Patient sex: M
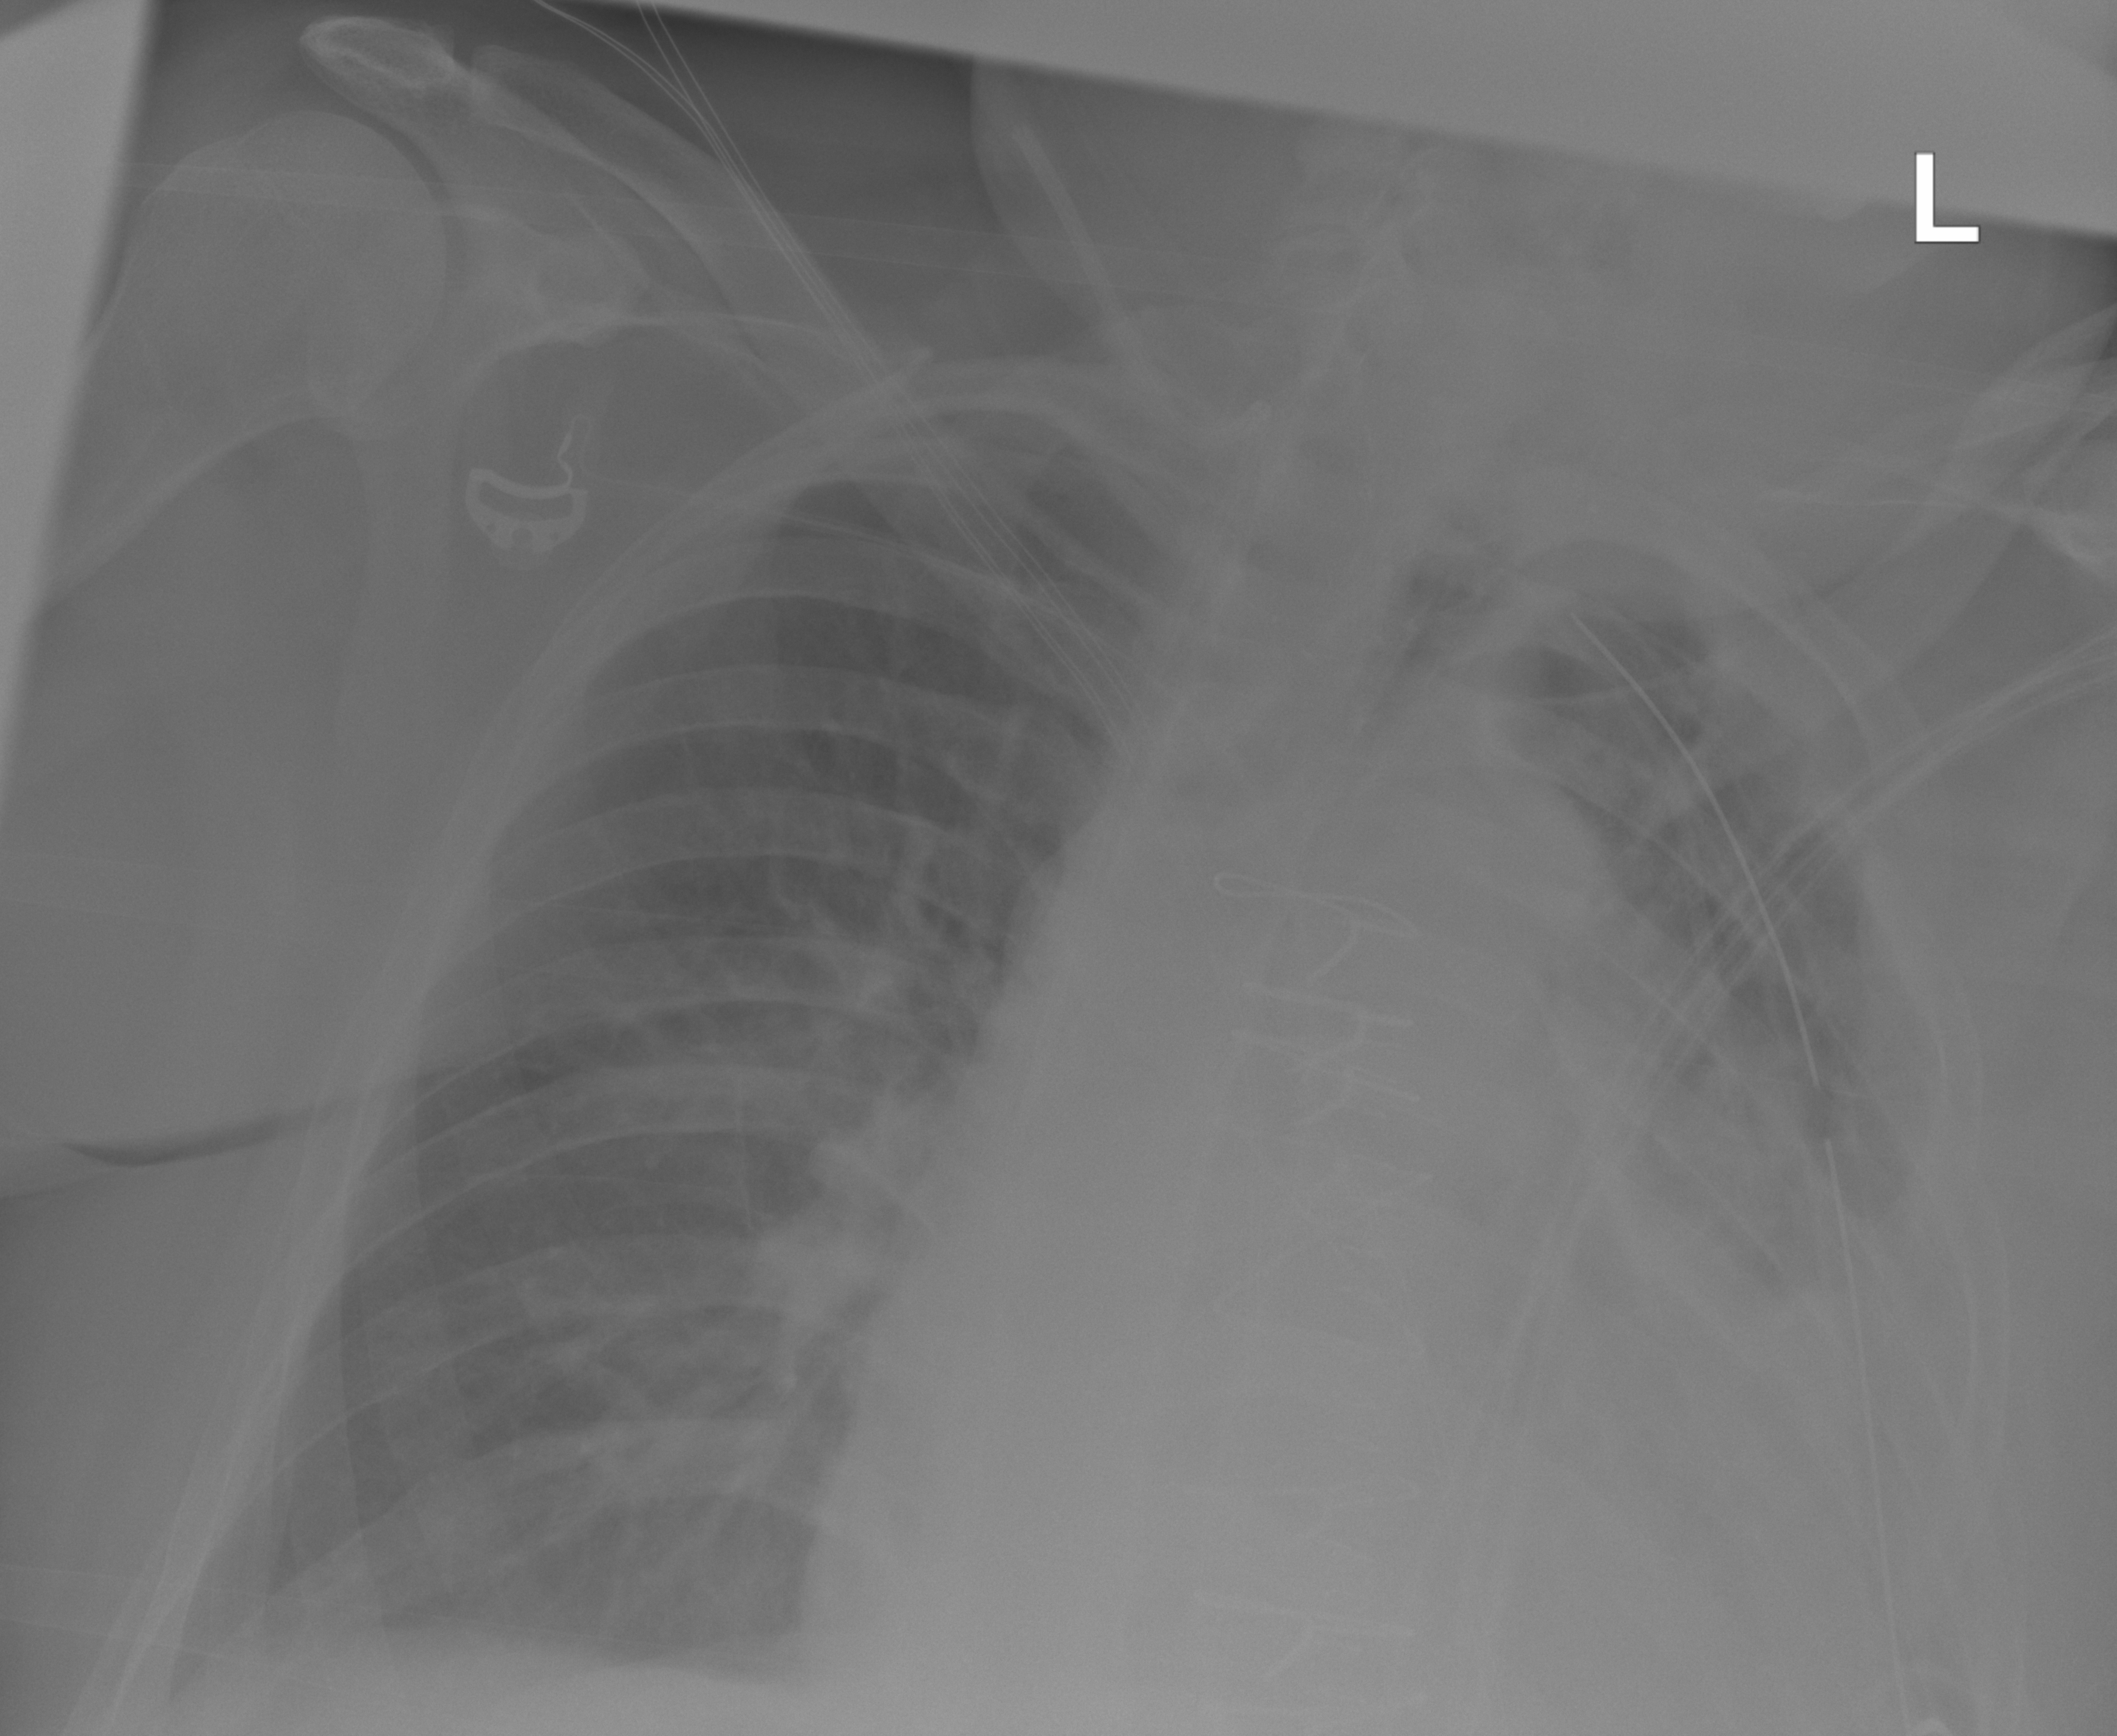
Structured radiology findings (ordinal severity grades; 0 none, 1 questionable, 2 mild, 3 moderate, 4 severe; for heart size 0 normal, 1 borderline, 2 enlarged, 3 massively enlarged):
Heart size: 2
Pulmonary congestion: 1
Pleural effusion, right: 1
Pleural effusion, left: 3
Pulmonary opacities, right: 0
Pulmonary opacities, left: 2
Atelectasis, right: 2
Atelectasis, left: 3